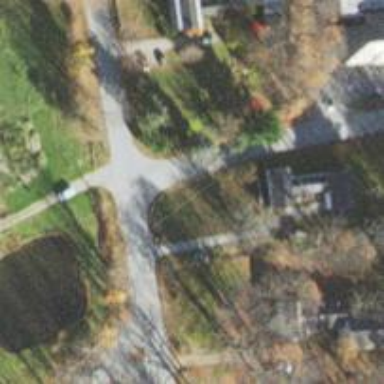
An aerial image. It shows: Stop road.